Interaction volume radius: 5 \u00c5
Interaction volume height: 10 \u00c5
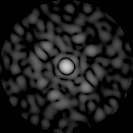
Disorder parameter: 0.8721